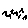
Label: bird